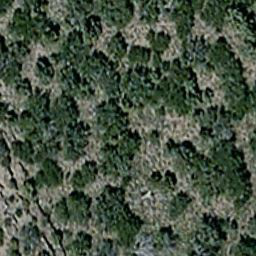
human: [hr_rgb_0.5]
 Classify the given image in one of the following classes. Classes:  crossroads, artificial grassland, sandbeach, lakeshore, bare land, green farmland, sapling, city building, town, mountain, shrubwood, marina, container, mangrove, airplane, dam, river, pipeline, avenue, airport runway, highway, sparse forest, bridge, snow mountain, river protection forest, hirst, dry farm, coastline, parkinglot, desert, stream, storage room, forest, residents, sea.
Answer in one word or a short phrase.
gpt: sparse forest